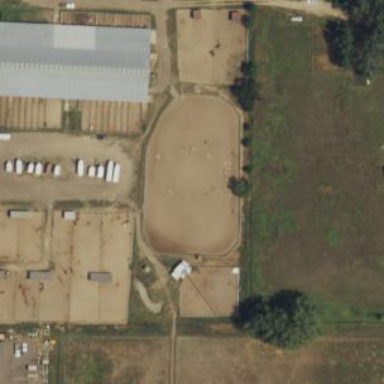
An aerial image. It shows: Equestrian pitch used for leisure and sports activities.